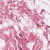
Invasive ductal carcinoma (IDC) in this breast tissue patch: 0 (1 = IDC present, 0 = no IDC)